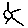
Label: sun